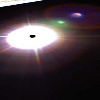
Label: sunburn